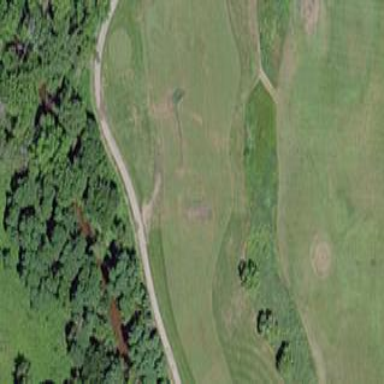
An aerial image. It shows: Scenic golf fairway.